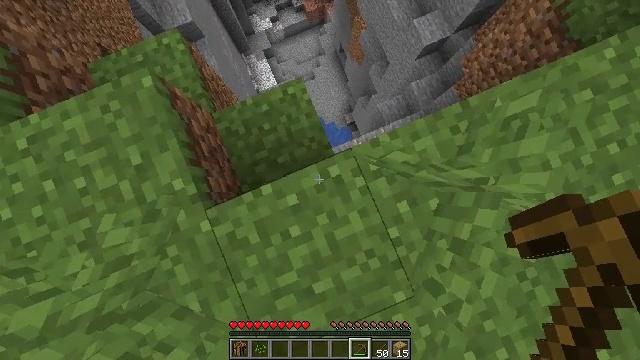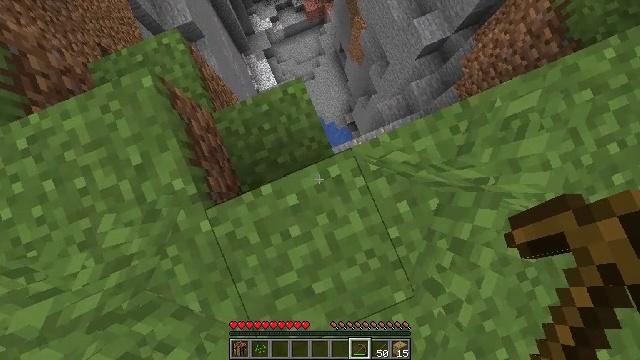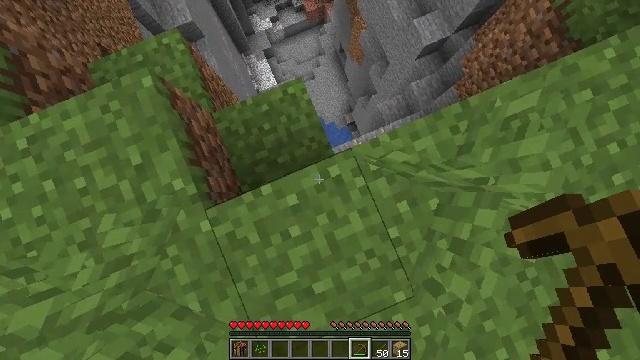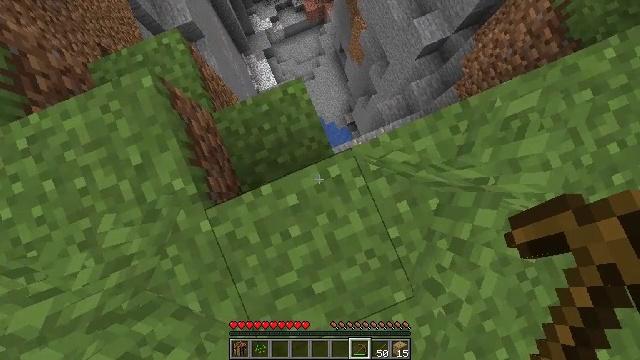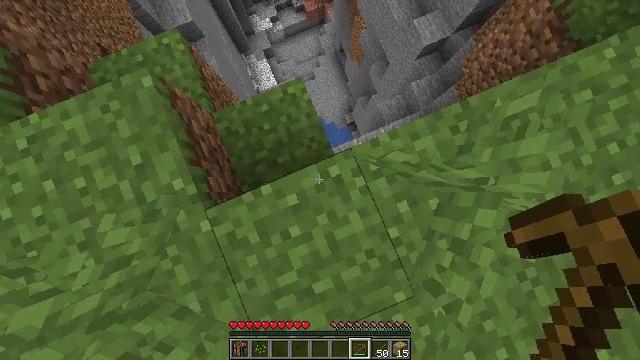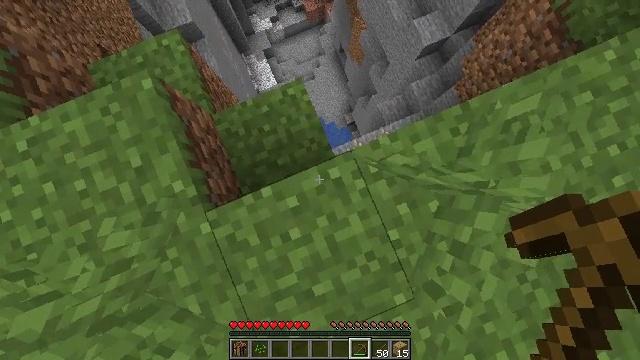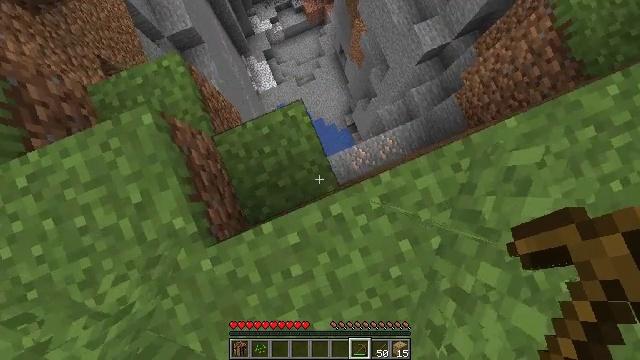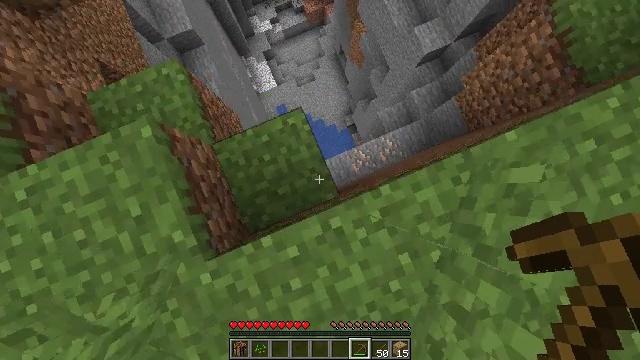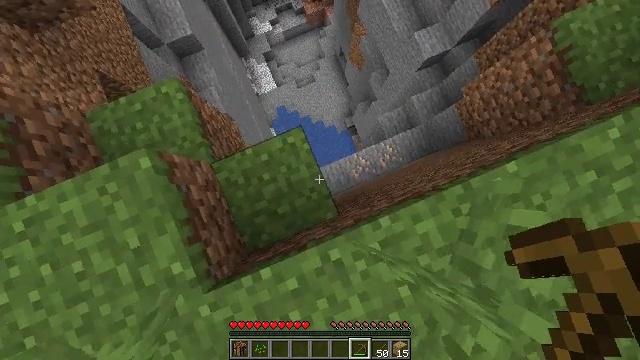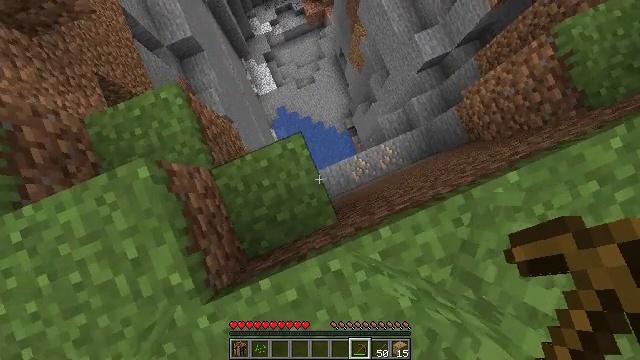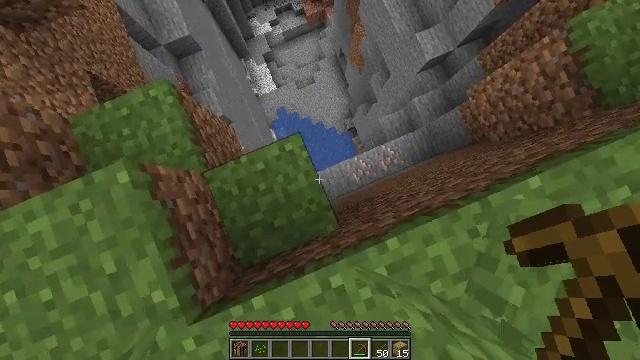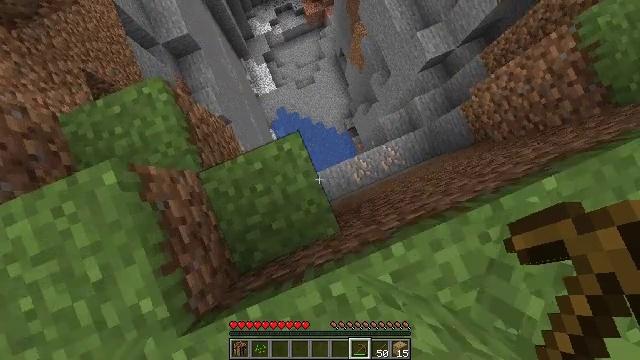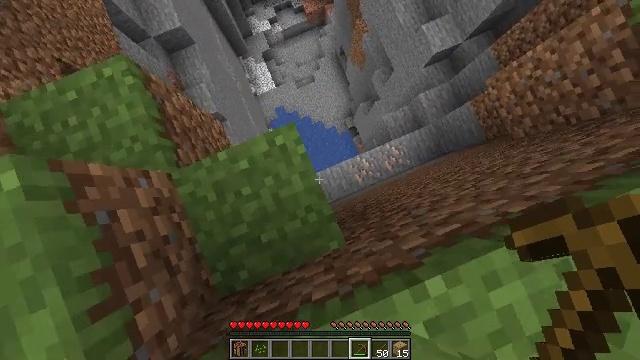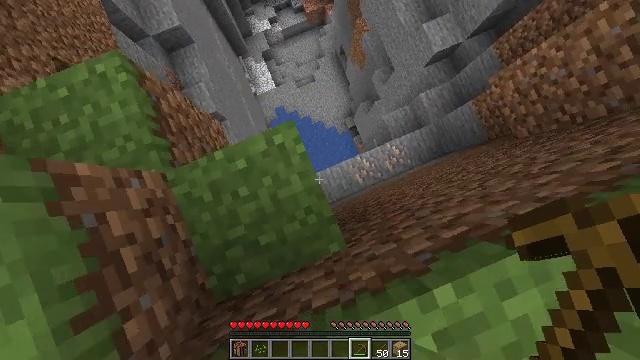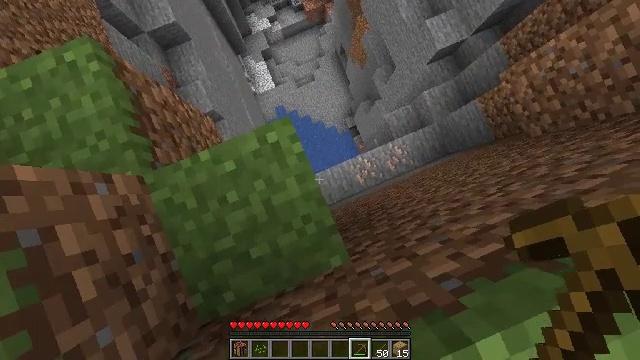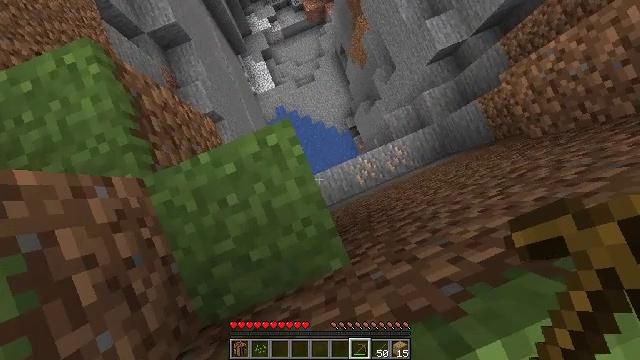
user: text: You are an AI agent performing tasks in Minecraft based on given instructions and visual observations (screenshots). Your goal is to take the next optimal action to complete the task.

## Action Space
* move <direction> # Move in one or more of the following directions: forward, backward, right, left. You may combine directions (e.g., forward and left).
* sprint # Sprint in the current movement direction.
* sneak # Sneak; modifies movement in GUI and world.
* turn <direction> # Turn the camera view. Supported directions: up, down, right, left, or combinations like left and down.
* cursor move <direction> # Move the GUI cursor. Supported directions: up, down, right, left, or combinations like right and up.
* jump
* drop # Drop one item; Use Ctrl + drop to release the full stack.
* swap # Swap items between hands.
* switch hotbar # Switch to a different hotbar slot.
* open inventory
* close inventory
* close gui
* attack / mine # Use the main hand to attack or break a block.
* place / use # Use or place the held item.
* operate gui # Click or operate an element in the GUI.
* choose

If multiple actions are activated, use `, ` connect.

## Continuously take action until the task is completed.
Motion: motion action
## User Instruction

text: Mine grass block from the ground.
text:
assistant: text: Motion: no_op
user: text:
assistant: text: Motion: no_op
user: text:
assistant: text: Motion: no_op
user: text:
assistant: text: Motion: no_op
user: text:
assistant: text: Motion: move forward
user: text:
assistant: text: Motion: move forward
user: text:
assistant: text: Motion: move forward
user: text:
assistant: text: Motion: no_op
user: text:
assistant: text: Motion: no_op
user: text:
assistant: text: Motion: no_op
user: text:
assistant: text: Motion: no_op
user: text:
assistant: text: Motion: no_op
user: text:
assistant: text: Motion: no_op
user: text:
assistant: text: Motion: no_op
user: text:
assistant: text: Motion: no_op
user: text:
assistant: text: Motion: no_op
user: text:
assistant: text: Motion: no_op
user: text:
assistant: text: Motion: no_op
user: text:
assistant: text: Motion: no_op
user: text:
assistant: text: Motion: no_op
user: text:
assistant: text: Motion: no_op
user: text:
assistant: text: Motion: no_op
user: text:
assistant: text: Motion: no_op
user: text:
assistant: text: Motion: no_op
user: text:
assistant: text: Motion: no_op
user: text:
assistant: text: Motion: no_op
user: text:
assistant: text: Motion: no_op
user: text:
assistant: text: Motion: no_op
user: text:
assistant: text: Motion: no_op
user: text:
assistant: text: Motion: no_op